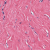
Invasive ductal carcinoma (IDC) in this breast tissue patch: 0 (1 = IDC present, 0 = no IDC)